Current action and preconditions to check: trajectory_clear

Your task: For each precondition in the list above, predict whether it will hold at this action.

Consider the current scene as observed from the mobile robot's camera, and analyze the predicted future states of all dynamic agents (e.g., people, animals, vehicles, or any moving entities) within the NEXT SECOND.

IMPORTANT: Only answer "very likely" if you are absolutely certain—based on strong, clear evidence—that a dynamic agent will violate the precondition in the predicted future state. Do NOT answer "very likely" for unlikely, ambiguous, or low-probability risks.

Ask yourself for each precondition: Is there a high probability, with clear and convincing evidence, that the predicted future states of any dynamic agent will interfere with the predicted future state of the currently executing action within the NEXT SECOND, causing that precondition to fail?

Assess the risk level based on these predictions. Use "likely" or "very likely" if motions create a clear risk of interference.

Use "neutral" or "improbable" if agents are nearby but their predicted paths are clearly diverging or non-conflicting.

Failure Risk Categories: "very improbable", "improbable", "neutral", "likely", "very likely"

Answer Format: Output ONLY the probability_of_failure value from these categories: "very improbable", "improbable", "neutral", "likely", "very likely"

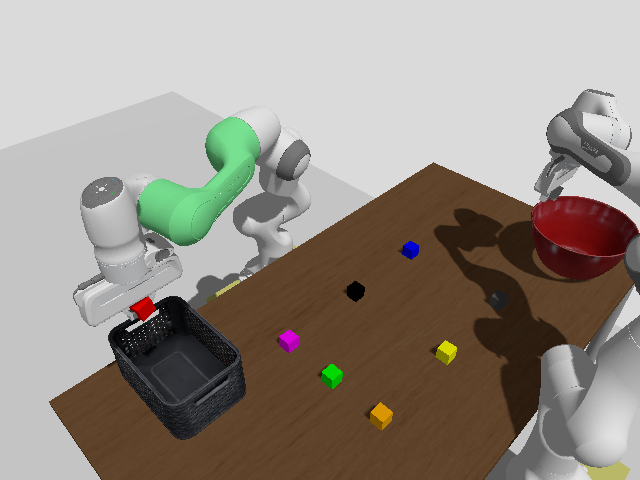

Answer: very improbable